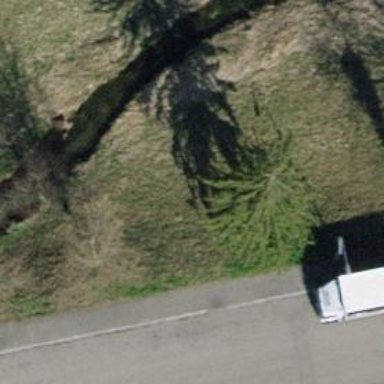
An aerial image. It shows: Needle-leaved tree in nature.